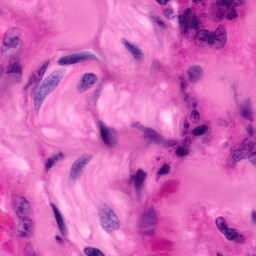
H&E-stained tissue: Pancreatic